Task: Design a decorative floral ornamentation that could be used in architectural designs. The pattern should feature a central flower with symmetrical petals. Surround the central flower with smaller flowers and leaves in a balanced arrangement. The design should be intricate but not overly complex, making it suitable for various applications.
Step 1112:
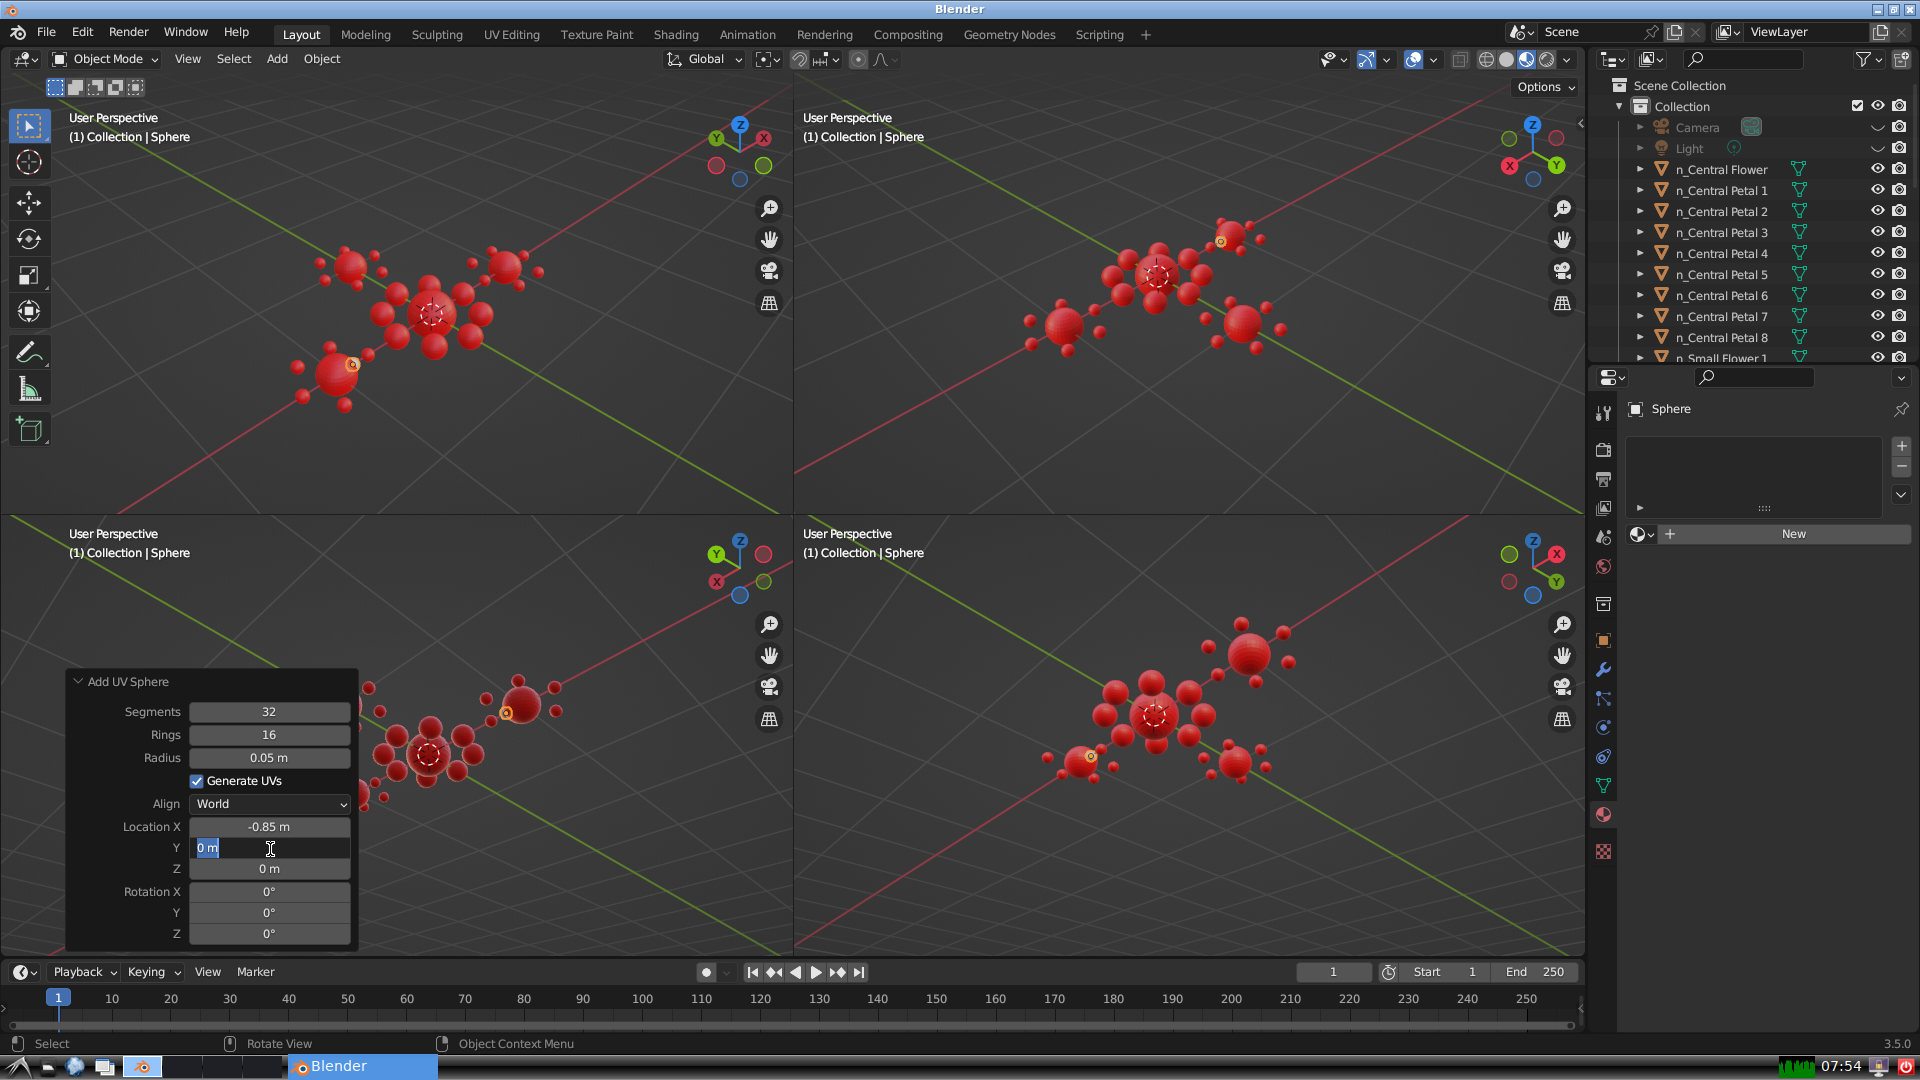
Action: input_text: -0.25980762113533146